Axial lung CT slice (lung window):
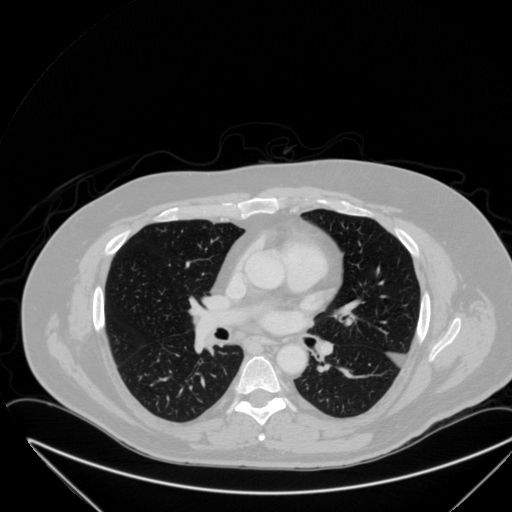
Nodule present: no